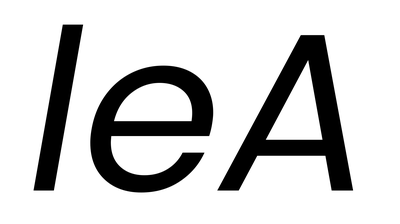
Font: Poppins-Italic